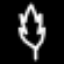
Label: leaf